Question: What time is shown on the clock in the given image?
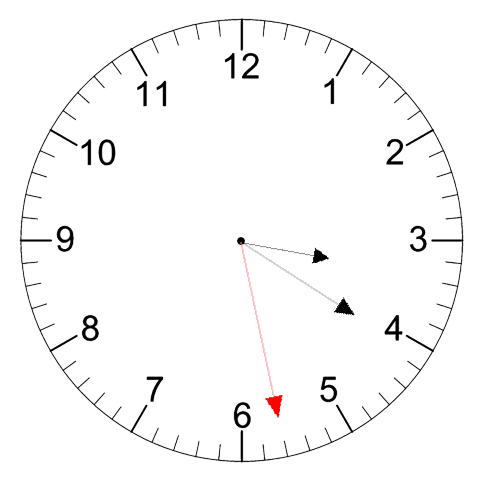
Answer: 03:20:28